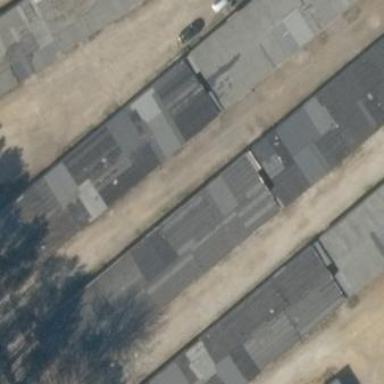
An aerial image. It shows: Group of garages.